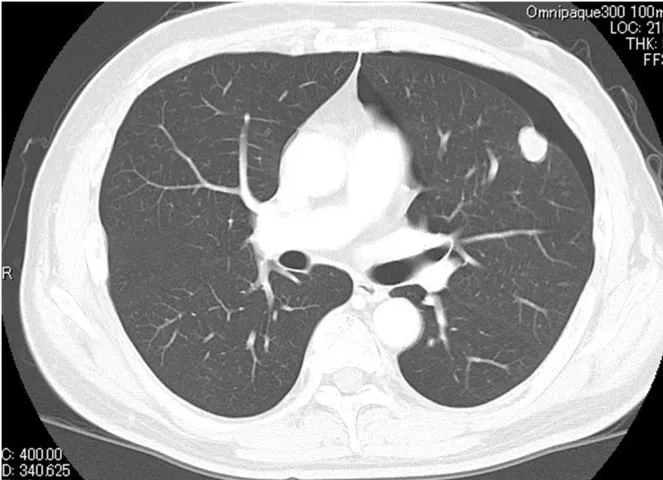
Chest CT showing left pneumothorax and a lesion measuring 18 mm in diameter in the inferior lingular segment of the lung.
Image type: radiology (ct)